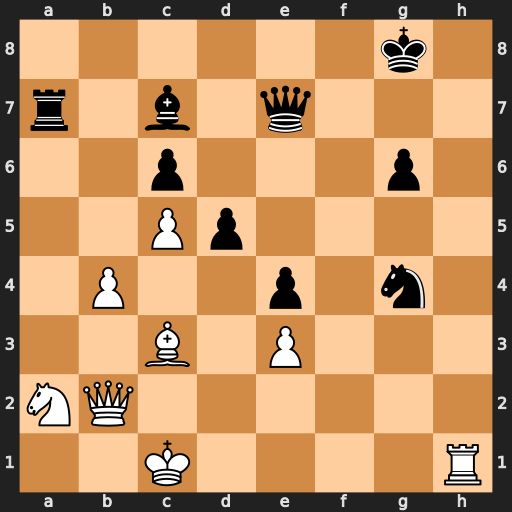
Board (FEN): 6k1/r1b1q3/2p3p1/2Pp4/1P2p1n1/2B1P3/NQ6/2K4R
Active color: w
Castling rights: -
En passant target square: -
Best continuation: Rh8+ Kf7 Rh7+ Ke8 Rxe7+